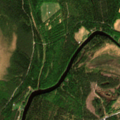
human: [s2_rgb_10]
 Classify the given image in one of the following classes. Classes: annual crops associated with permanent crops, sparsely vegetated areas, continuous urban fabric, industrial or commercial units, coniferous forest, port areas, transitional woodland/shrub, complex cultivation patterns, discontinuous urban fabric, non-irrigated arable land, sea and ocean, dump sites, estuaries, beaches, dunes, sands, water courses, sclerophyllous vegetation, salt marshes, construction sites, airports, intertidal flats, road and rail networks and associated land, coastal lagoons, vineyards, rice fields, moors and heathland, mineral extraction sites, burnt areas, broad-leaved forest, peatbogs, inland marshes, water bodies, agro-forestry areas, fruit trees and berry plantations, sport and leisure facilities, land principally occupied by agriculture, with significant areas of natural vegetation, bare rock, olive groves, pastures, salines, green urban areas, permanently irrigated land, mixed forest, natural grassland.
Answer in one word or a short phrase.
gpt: coniferous forest, mixed forest